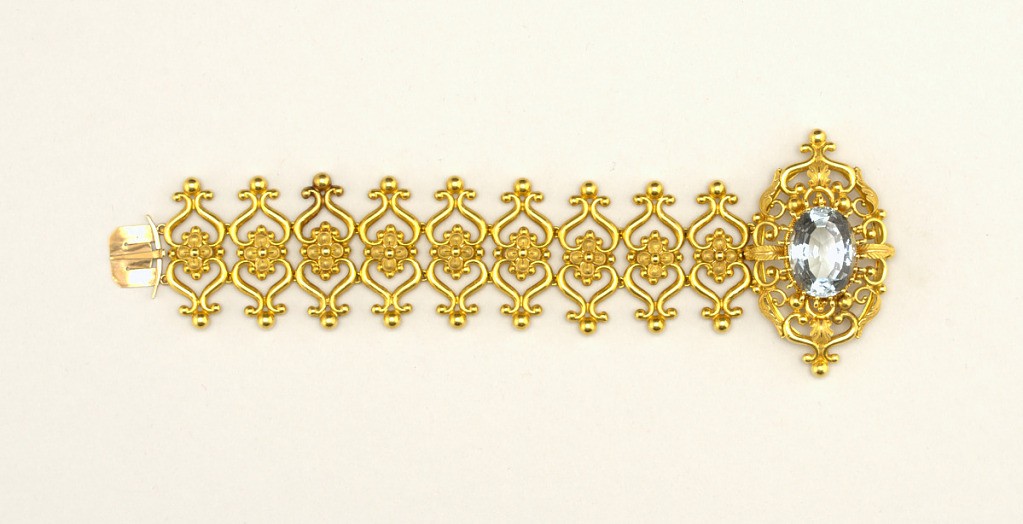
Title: Bracelet and box
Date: ca. 1840
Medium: Aquamarine, gilt metal (bracelet); paper, gilt, velvet, satin (box)
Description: Clasp bracelet in Gothic style, made of nine links of heart-shaped ornaments placed base to base with open flower larger units in a similar design with a pale blue stone.  Accompanying box  covered in dark red paper, tooled in gilt, and lined with velvet and satin.